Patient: sex M, age 46
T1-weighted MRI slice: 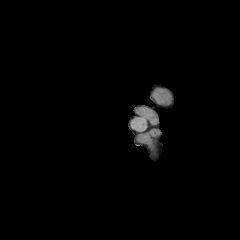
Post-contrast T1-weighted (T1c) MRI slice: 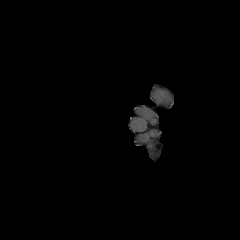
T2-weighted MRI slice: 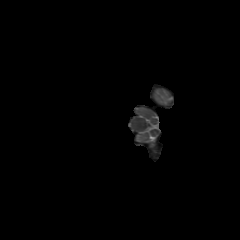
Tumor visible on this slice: no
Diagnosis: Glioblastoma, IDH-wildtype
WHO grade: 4